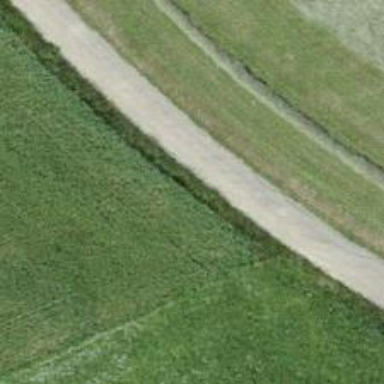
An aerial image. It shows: Track with grade 1 quality.